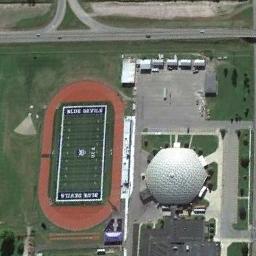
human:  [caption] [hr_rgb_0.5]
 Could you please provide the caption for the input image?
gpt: Lots of cars are on the road beside the ground track field .

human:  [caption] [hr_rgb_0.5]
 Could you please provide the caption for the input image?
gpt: The ground track field with a gridiron is on a lawn and a building with a white dome is next to the ground track field .

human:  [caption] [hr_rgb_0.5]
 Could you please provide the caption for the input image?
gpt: Part of the track is not covered with green .

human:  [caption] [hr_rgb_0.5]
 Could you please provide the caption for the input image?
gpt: Track and field are built on the lawn, Next to the building and the road .

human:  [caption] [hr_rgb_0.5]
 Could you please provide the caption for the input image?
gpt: A ground track field with a red track beside a building with a dome .